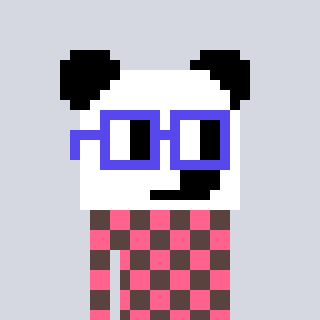
a pixel art character with square blue glasses, a panda-shaped head and a darkbrown-colored body on a cool background